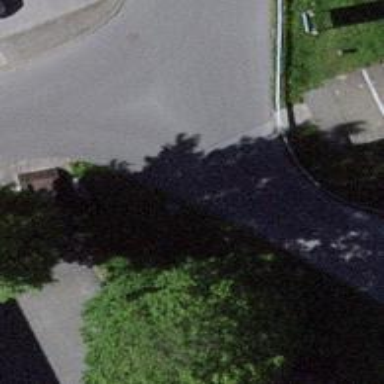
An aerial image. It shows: Smooth asphalt road in residential area.